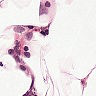
Metastatic tissue present: no